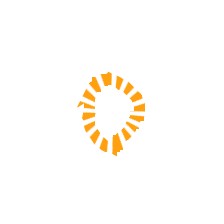
Shape: circle